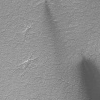
Atmospheric dust classification: not_dusty